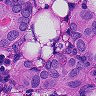
Metastatic tissue present: yes